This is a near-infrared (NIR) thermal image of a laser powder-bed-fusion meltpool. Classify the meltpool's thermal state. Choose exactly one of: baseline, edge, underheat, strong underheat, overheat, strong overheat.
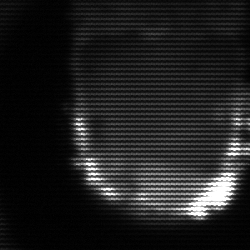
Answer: baseline